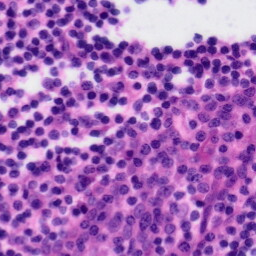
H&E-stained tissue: Tonsil